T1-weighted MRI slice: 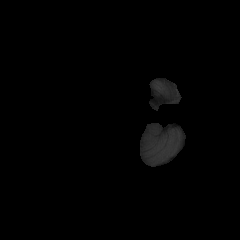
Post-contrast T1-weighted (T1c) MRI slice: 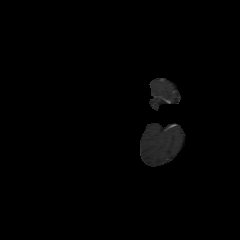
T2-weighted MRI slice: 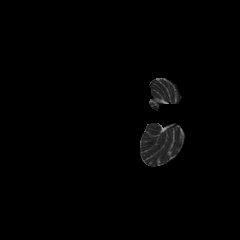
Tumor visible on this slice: no